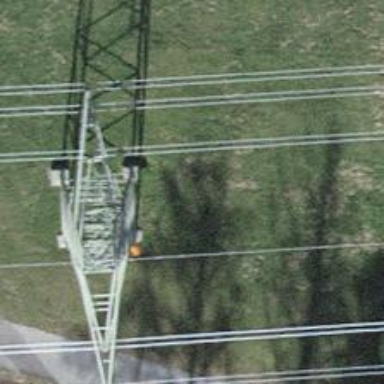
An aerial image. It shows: Pipeline marker.